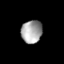
Tissue: lung
Cell type: Epithelial cells
Senescence score: 0.2184
Nuclear area (px): 472
Mean DAPI intensity: 163.655